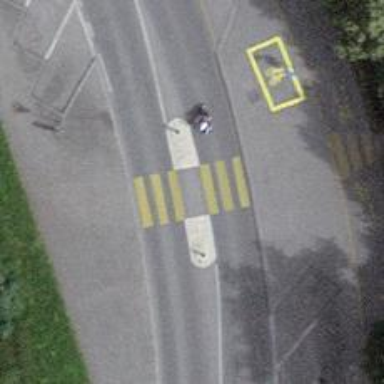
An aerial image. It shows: Marked zebra crossing with pedestrian island.